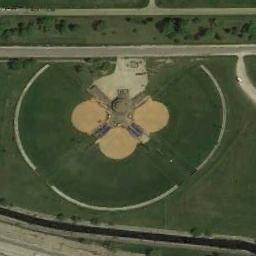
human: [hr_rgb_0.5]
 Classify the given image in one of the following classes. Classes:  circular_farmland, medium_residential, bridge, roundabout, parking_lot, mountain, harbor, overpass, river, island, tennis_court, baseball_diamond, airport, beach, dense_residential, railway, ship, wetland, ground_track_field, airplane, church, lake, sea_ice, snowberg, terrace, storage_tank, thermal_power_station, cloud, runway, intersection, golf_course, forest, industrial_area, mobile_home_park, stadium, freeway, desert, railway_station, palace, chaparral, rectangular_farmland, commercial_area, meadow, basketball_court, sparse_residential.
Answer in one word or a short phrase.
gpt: baseball_diamond